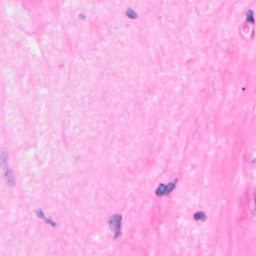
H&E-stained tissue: Breast